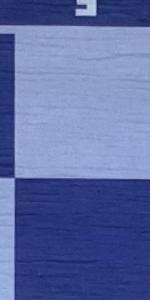
Label: Empty